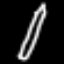
Label: pencil